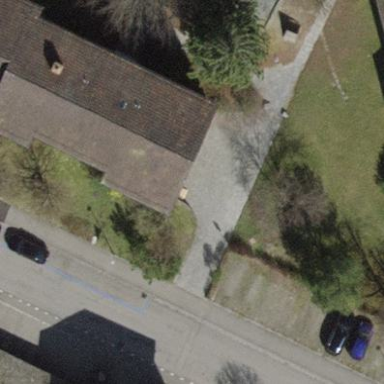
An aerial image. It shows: Building with pitched roof.